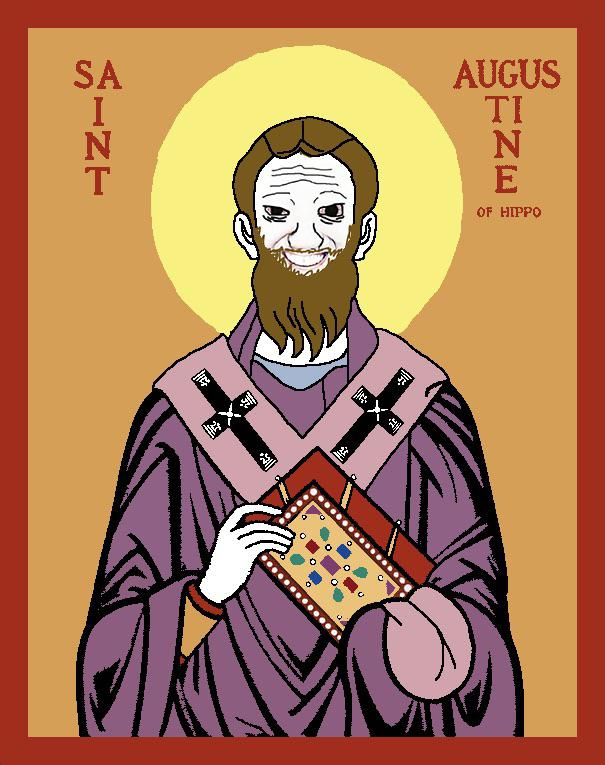
Label: 5_Wojak_with_Background